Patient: sex F, age 47
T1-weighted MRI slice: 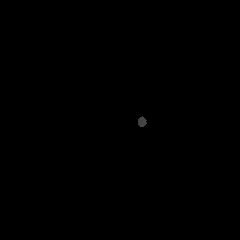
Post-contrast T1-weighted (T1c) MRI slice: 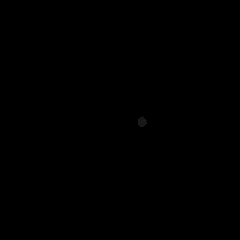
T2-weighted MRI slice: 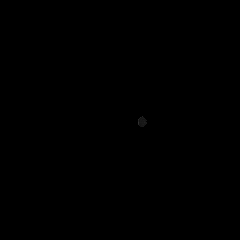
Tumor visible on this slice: no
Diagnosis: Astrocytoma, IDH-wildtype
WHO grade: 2